Question: I am trying to get a sidebar working. But it is not letting the #main Section go along side the sidebar.
Instead you get the sidebar, followed by the main (puts it below). :(
Also, if you can get a solution where sidebar may/maynot be present, and the main will fill the space, that would be great.
Below is what I am trying to get.

Here is some of the relevant CSS
'''
#main
{
margin: 0 0 0 100px; /* This is my way of indenting it over the sidebar (not dynamic to no sidebar being present*/
padding: 15px 15px 15px 15px;
background-color: #fff;
border-radius: 4px 0 0 0;
-webkit-border-radius: 4px 0 0 0;
-moz-border-radius: 4px 0 0 0;
}
ul#sidebar
{
width: auto;
/* float:left; */
font-size: 95%;
word-spacing: -0.1em;
padding:10px 10px 10px 1px;
}
'''
The footer seems to work fine.
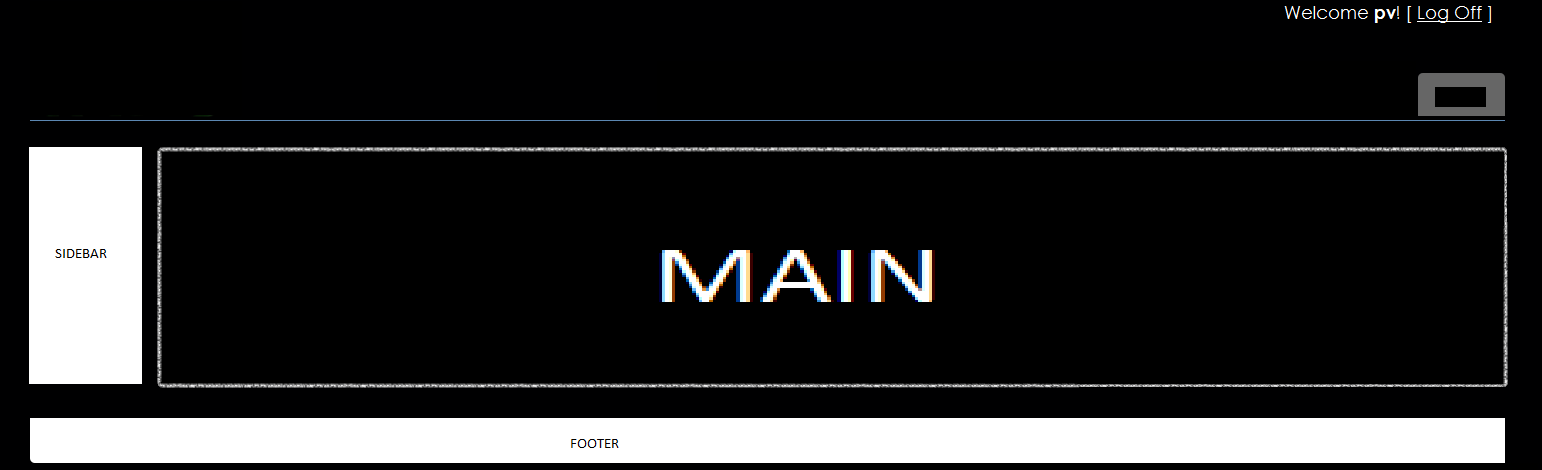
Answer: You could set widths using % and float the sidebar left...
'''
<div class="wrapper">
<div class="sidebar">Sidebar</div>
<div class="main">Main</div>
</div>
.wrapper {width:100%; overflow:hidden;}
.sidebar {width:8%; float:left; margin-right:2%;}
.main {width:90%; float:left;}
'''